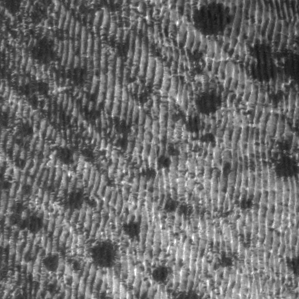
Label: frost